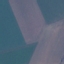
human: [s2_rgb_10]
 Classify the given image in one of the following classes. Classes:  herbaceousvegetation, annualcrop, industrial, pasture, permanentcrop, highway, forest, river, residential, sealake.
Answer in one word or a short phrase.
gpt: AnnualCrop